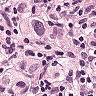
Metastatic tissue present: yes